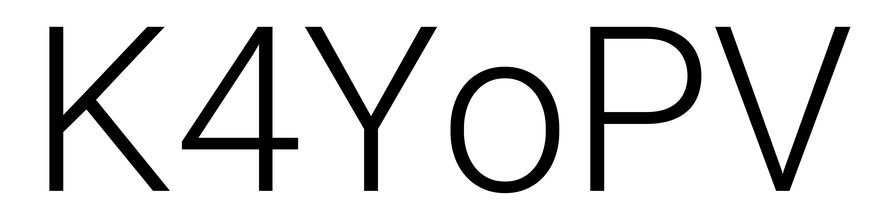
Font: Roboto_Light